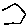
Label: hexagon